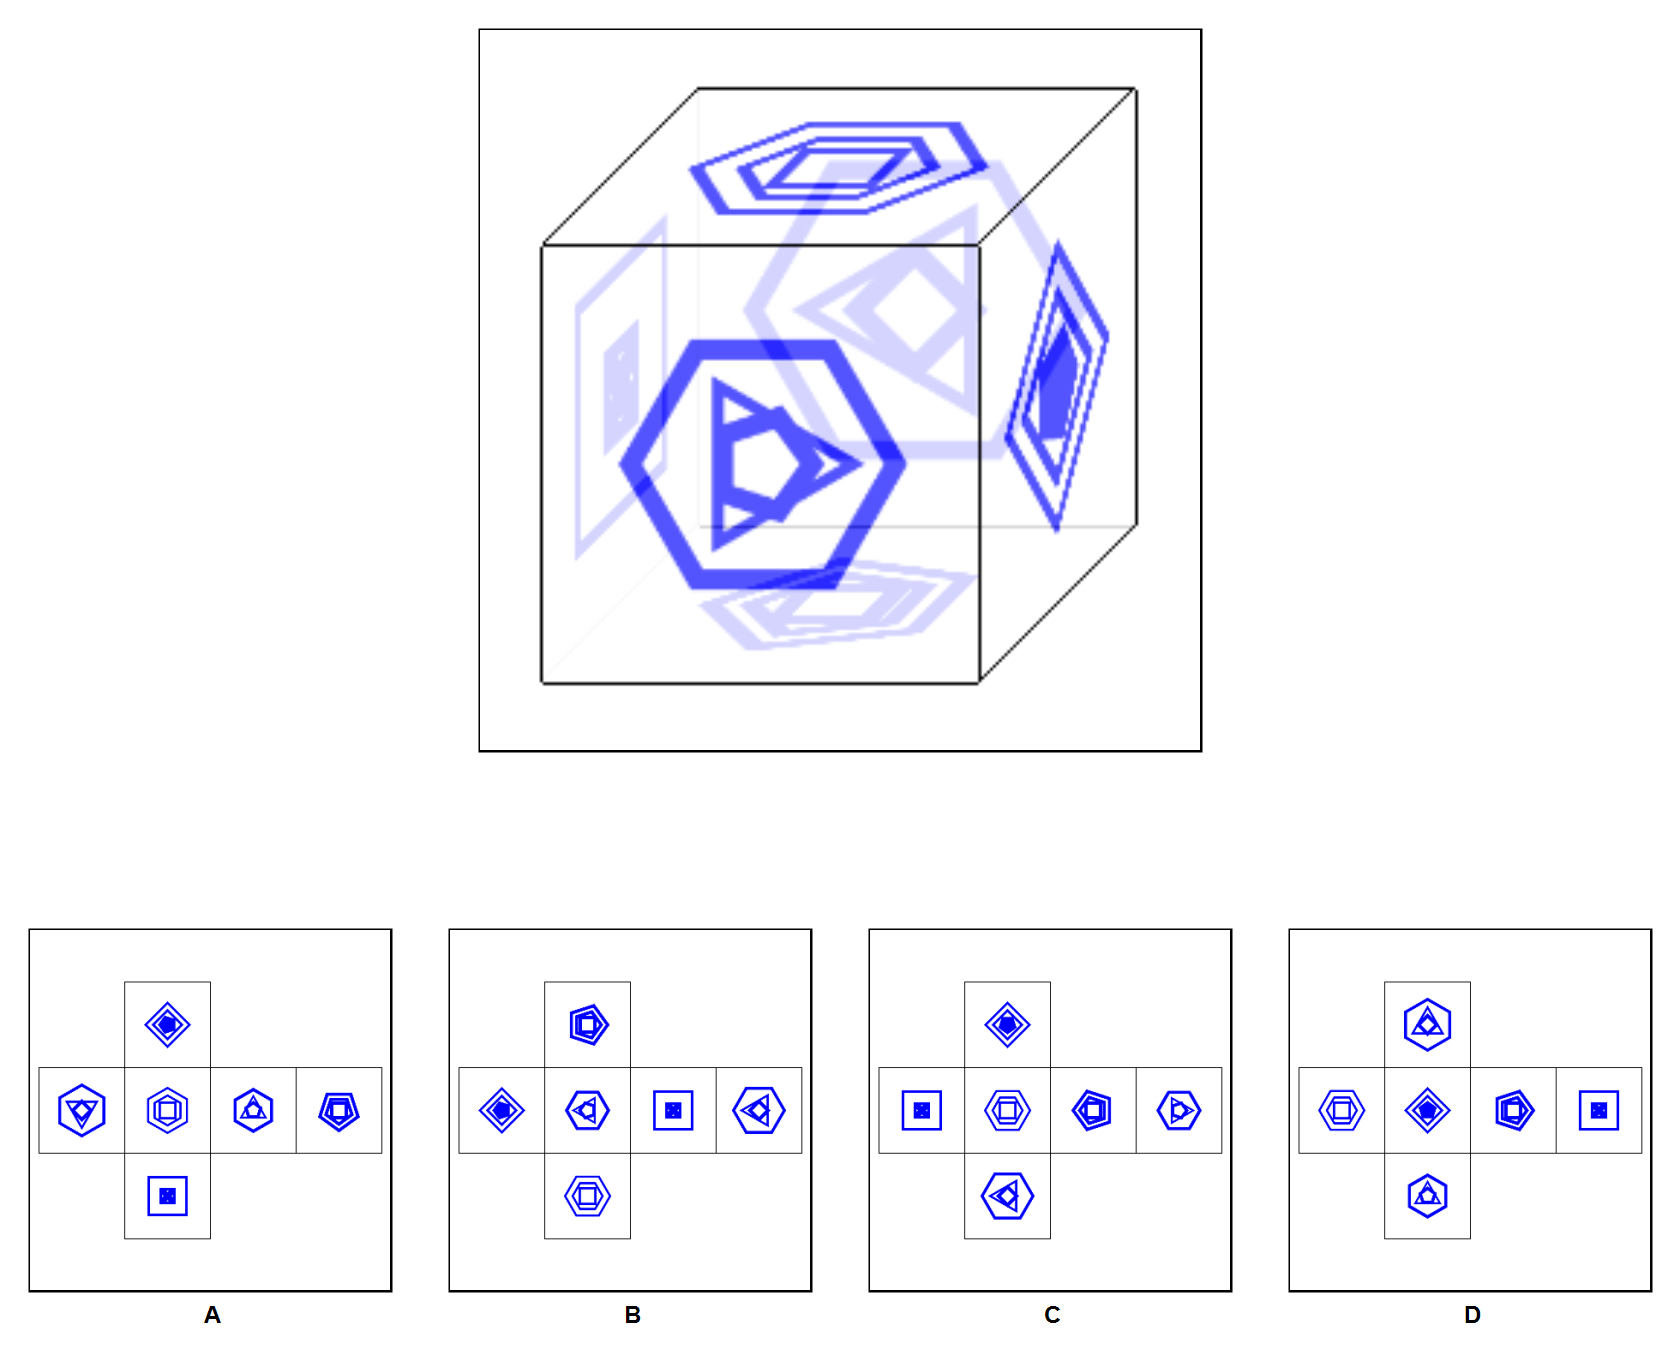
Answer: C